Question: in Code
'''
private void TickerGrid_Loaded(object sender, RoutedEventArgs e)
{
double height = TickerCanvas.ActualHeight - TextBoxMarquee.ActualHeight;
TextBoxMarquee.Margin = new Thickness(0, height / 2, 0, 0);
DoubleAnimation doubleAnimation = new DoubleAnimation();
doubleAnimation.From = -TextBoxMarquee.ActualWidth; // -277
doubleAnimation.To = TickerCanvas.ActualWidth; //524
doubleAnimation.RepeatBehavior = RepeatBehavior.Forever;
doubleAnimation.Duration = new Duration(TimeSpan.FromSeconds(5));
TextBoxMarquee.BeginAnimation(Canvas.RightProperty, doubleAnimation);
}
'''
in Xaml
'''
<Grid x:Name="TickerGrid" Grid.Row="2" Loaded="TickerGrid_Loaded" Background="#2B2F3B" >
<Canvas ClipToBounds="True" Name="TickerCanvas" Background="Transparent">
<TextBlock ClipToBounds="True" Name="TextBoxMarquee" Background="#2B2F3B">
<TextBlock.Inlines>
<Run FontWeight="Bold" Foreground="#55CFE3" FontSize="14" Text="This is WPF Ticker Title." />
<Run FontSize="13" Foreground="#FFFFFF" Text="This is Content text." />
</TextBlock.Inlines>
</TextBlock>
</Canvas>
</Grid>
'''

I did make a ticker, but I do not understand the principle that Canvas moves from "From" to "To".
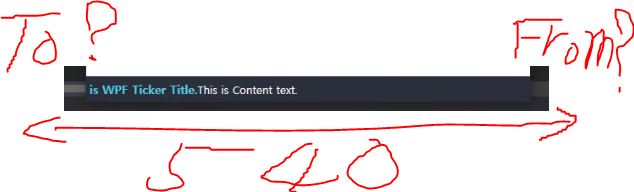
Answer: 'TextBoxMarquee.BeginAnimation(Canvas.RightProperty, doubleAnimation);' is the confusing part.
It does NOT animate the Canvas. It animates the Right Property of the textblock.
Canvas.RightProperty is just an identifier of the property, not a reference to the object that has the property. The call to BeginAnimation is on the TextBoxMarquee so the Right property of the TextBox will be animated.